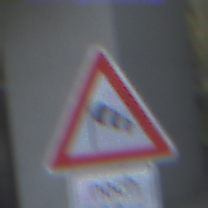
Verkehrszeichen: SeitenwindVonLinks
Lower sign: LaengeEinerStrecke3
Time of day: SunriseSunset
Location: Outdoor (Urban)
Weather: PartlyCloudy
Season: NotSpecified
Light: Natural